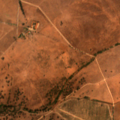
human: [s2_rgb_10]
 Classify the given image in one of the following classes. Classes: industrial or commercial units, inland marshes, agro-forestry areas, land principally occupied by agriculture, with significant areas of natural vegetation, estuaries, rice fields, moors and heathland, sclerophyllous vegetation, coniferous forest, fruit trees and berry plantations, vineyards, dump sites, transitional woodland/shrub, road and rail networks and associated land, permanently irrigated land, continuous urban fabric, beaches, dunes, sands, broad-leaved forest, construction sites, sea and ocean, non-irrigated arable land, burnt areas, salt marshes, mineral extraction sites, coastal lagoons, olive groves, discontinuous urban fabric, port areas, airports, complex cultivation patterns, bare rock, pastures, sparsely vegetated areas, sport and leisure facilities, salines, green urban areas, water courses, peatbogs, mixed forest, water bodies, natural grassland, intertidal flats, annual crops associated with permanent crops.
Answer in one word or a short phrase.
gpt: non-irrigated arable land, olive groves, pastures, agro-forestry areas